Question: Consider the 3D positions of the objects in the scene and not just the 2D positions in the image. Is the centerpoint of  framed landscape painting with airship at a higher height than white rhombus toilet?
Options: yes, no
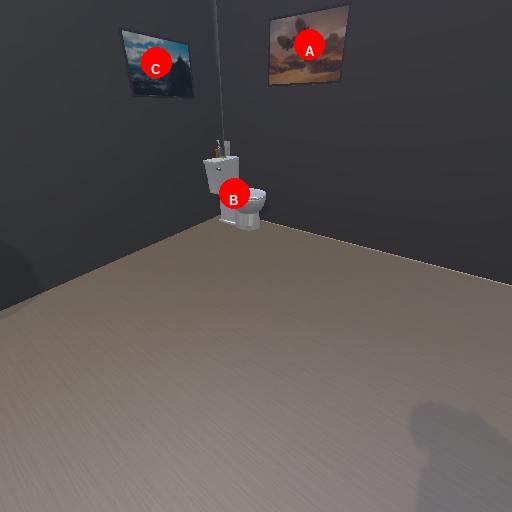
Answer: yes